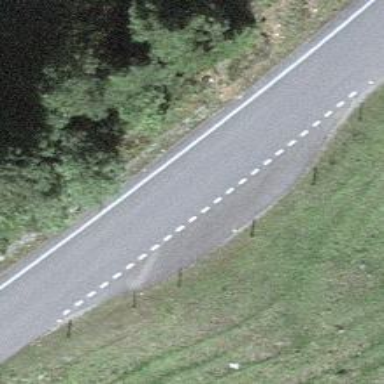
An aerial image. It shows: Passing place on the road.